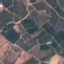
Label: PermanentCrop